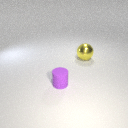
large yellow metal sphere to the right of small purple rubber cylinder